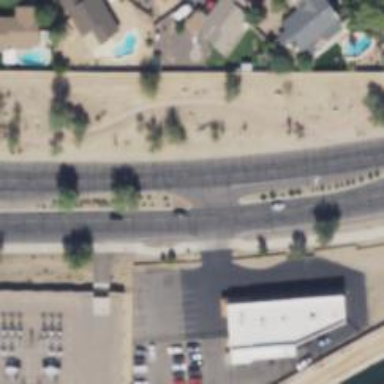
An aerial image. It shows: Asphalt road with secondary link designation.